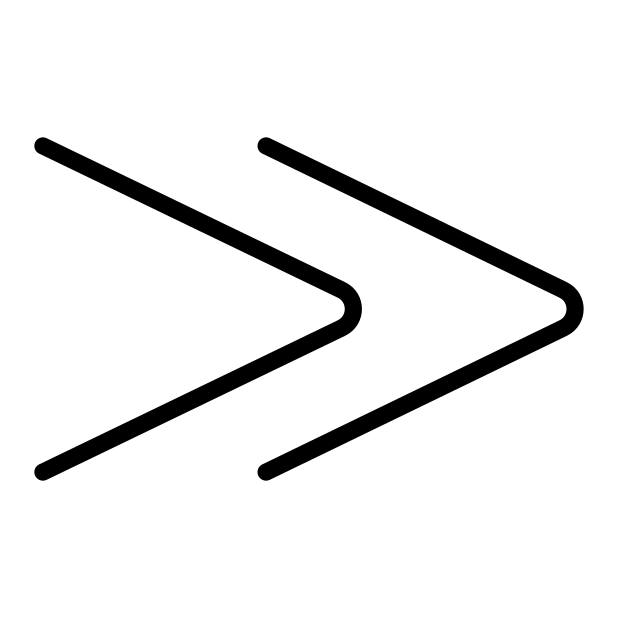
Emoji: ⏩
Name: black right-pointing double triangle
Unicode: 0x23e9